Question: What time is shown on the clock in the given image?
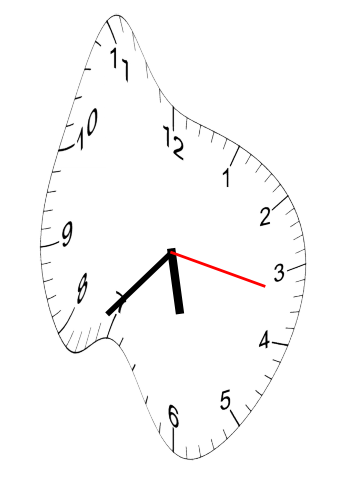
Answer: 05:37:17